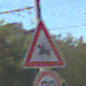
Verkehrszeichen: ReiterRechts
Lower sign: Geschwindigkeit70
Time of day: Midday
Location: Outdoor (Urban)
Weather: Clear
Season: NotSpecified
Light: Natural